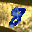
Label: 8